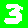
Digit: 3